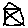
Label: house